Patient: sex F, age 83
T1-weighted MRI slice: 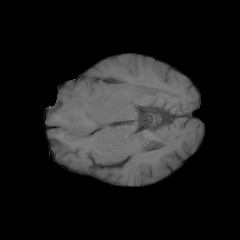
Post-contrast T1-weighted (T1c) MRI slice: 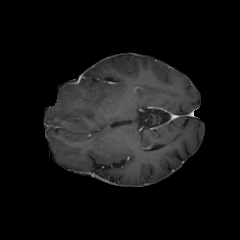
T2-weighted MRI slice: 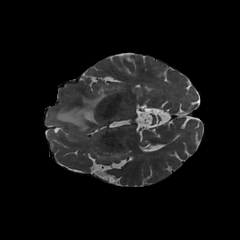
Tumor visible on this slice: yes
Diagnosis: Glioblastoma, IDH-wildtype
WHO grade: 4